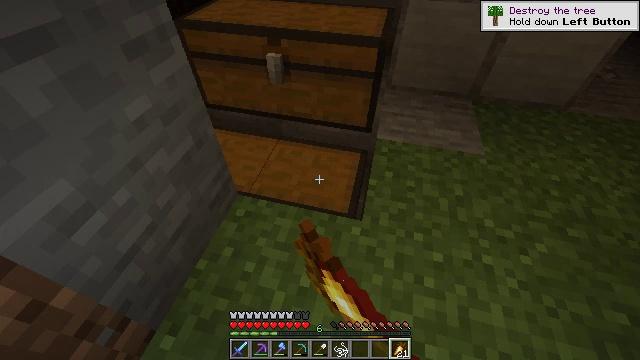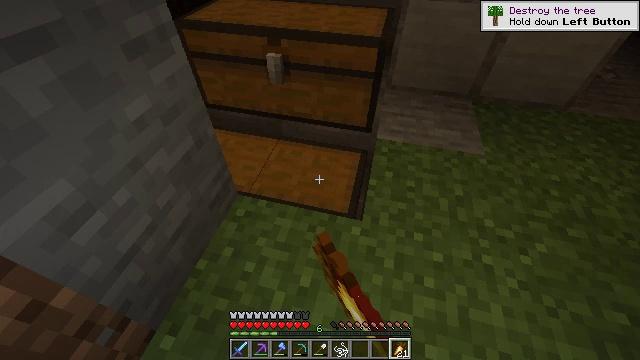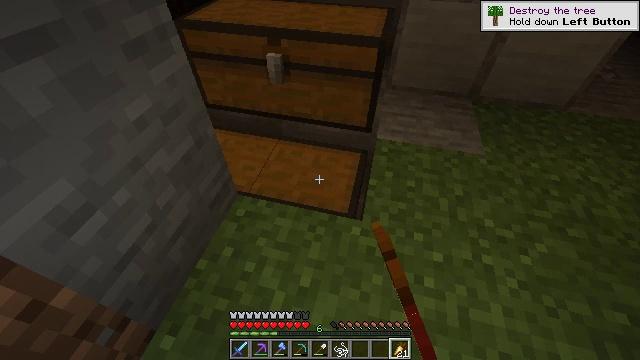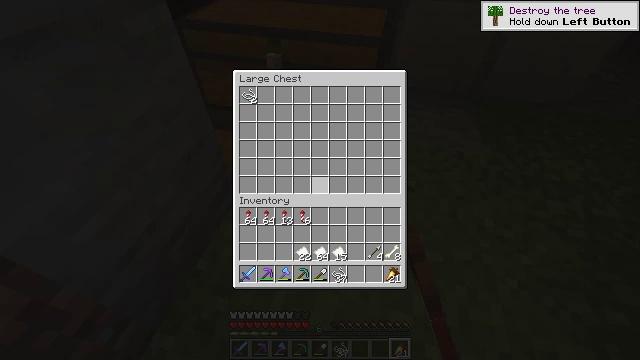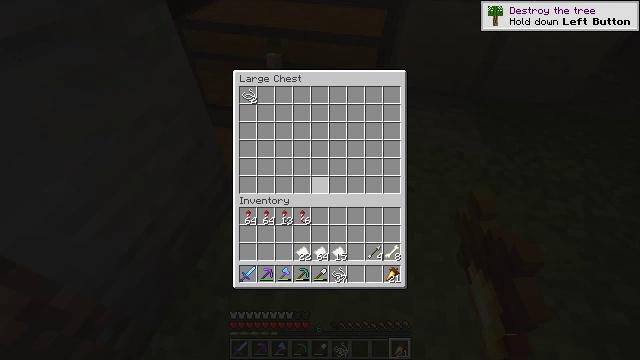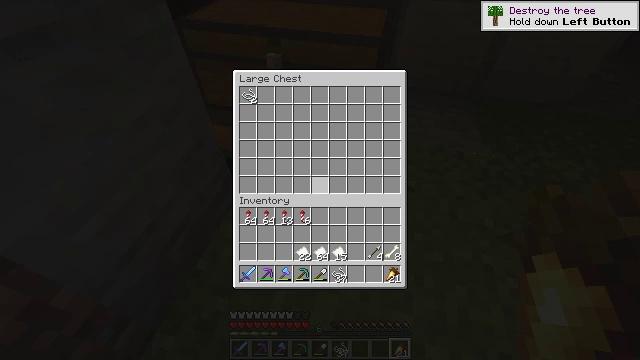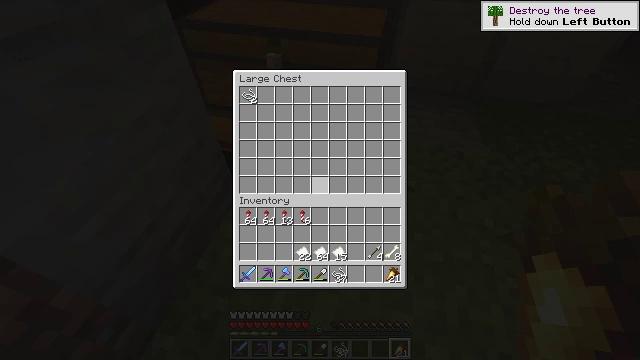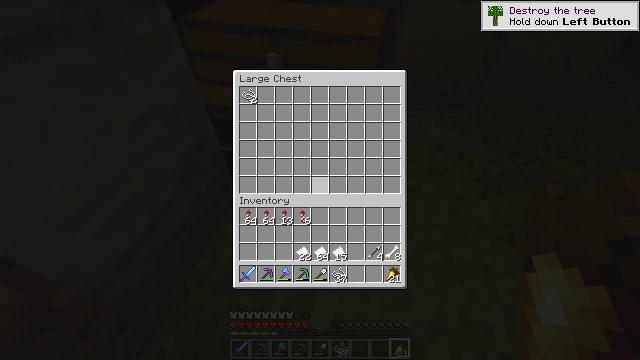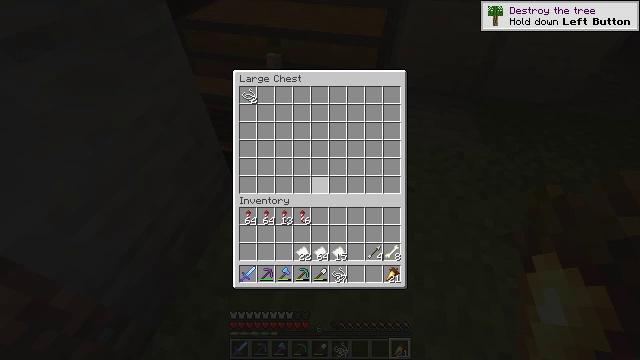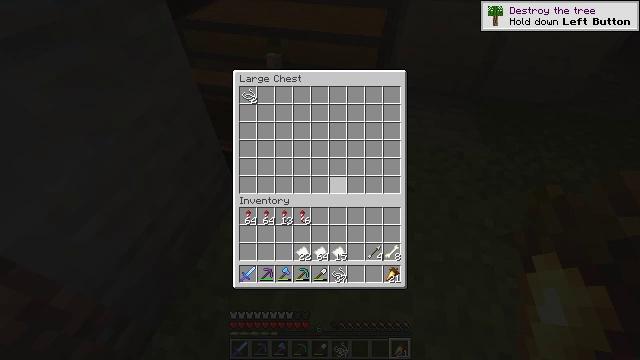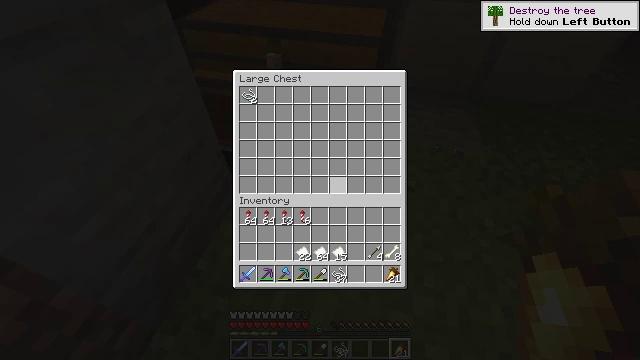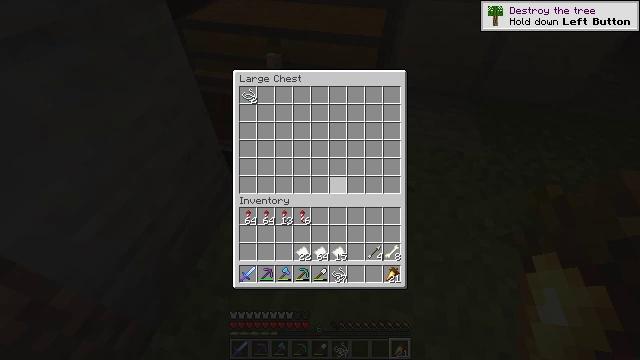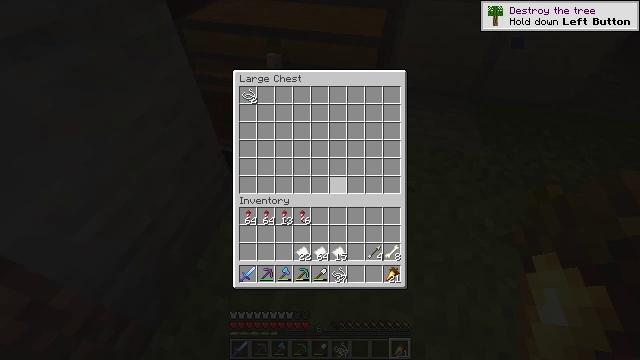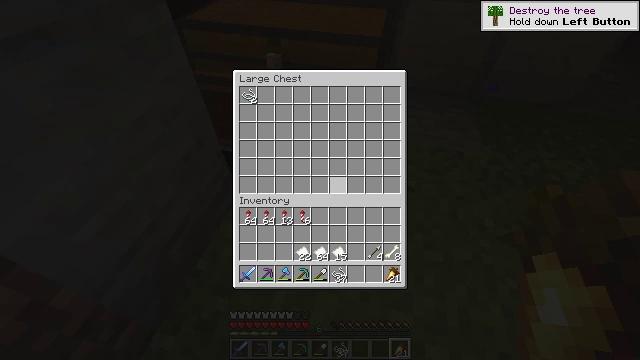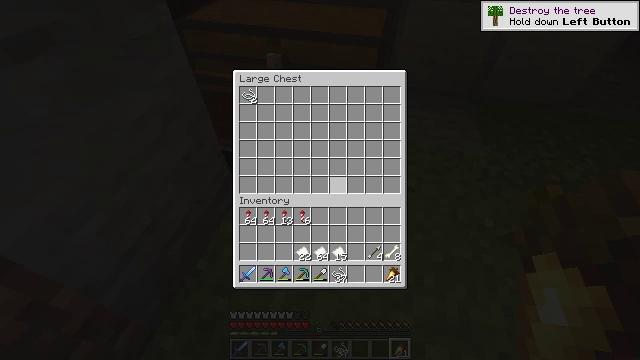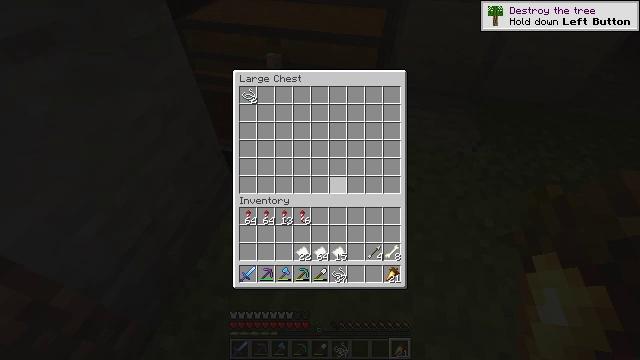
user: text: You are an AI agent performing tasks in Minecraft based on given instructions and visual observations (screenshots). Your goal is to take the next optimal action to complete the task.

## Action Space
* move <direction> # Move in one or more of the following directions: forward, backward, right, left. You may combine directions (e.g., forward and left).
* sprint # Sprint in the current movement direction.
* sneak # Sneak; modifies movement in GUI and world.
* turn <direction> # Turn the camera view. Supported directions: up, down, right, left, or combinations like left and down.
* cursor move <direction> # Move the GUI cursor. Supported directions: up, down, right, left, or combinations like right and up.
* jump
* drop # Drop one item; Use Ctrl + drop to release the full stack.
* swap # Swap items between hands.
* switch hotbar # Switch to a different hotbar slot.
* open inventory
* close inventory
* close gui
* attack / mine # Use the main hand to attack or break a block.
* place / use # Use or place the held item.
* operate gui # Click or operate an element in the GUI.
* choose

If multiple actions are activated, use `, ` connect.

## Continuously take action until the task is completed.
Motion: motion action
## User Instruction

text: Craft a smooth stone.
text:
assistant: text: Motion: use / place
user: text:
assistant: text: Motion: no_op
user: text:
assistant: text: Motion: no_op
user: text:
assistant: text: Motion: no_op
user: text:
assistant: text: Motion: no_op
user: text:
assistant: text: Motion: no_op
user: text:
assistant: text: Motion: no_op
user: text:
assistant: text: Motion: turn right
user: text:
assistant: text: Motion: turn right
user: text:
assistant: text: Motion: no_op
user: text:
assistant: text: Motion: no_op
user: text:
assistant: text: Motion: no_op
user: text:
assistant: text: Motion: no_op
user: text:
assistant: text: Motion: no_op
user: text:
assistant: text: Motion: no_op
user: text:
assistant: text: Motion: no_op
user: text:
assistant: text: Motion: no_op
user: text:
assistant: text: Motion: no_op
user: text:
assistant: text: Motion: no_op
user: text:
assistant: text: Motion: no_op
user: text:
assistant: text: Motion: no_op
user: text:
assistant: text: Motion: no_op
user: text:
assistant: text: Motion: no_op
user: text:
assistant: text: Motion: no_op
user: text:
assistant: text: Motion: no_op
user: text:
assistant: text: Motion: no_op
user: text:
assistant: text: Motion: no_op
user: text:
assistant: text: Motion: no_op
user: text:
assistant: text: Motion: no_op
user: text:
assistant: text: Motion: no_op